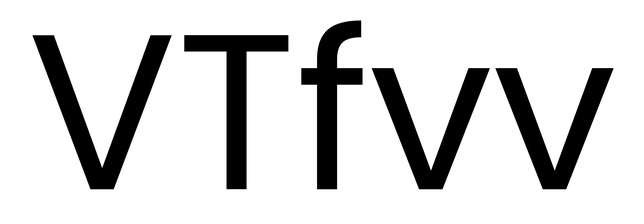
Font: Poppins-Regular